Question: I'm developing iOs with GeneXus. When I use combos, selectors and pickers, the default selector icon is a "i" symbol inside the control.
Is there any way of customizing this?

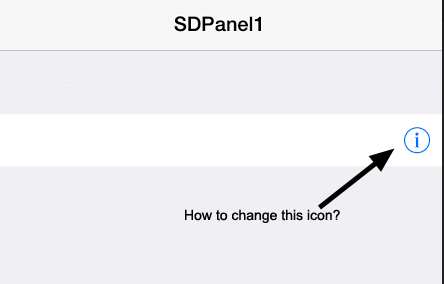
Answer: In the iOS Theme, in the Application theme class, there are two properties:
- -
They are set to "(none)" by default and use the platform icon, but you can use your own custom images.